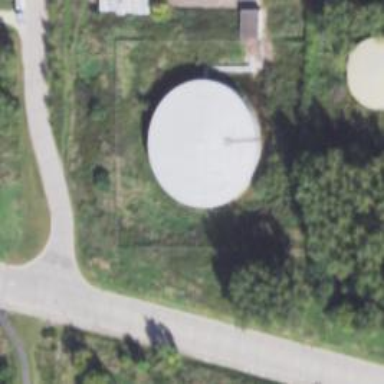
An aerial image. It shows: Storage tank with man-made structure.